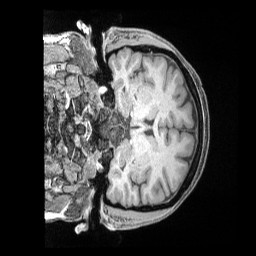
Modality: T1w
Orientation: coronal
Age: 36
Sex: female
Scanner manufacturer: siemens
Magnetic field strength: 3 T
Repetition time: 2 s
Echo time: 0.00211 s